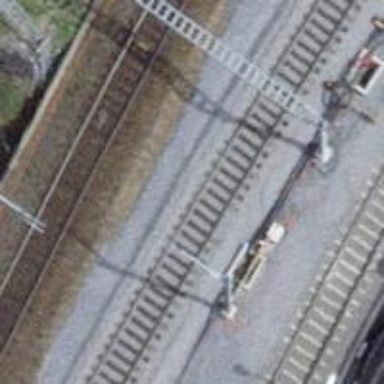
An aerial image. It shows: Single railway track with electrified contact line.